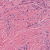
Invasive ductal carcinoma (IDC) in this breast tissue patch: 1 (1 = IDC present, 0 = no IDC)